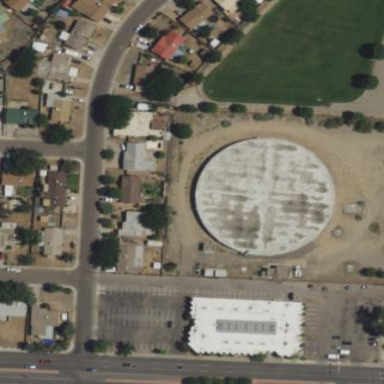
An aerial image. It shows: Building with man-made water storage tank.